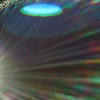
Label: sunburn